Question: I'm implementing a tableView with section index. where my tableViewCells are overlapping whenever the rows are more than one in any particular section.
Here is my code.
'''
![- (NSInteger)numberOfSectionsInTableView:(UITableView *)tableView
{
return \[self.keys count\];
}
- (NSString *)tableView:(UITableView *)tableView titleForHeaderInSection:(NSInteger)section {
// return \[\[\[UILocalizedIndexedCollation currentCollation\] sectionTitles\] objectAtIndex:section\];
return \[keys objectAtIndex:section\];
}
- (NSArray *)sectionIndexTitlesForTableView:(UITableView *)tableView {
// return \[\[UILocalizedIndexedCollation currentCollation\] sectionIndexTitles\];
return keys;
}
- (NSInteger)tableView:(UITableView *)tableView sectionForSectionIndexTitle:(NSString *)title atIndex:(NSInteger)index {
return \[\[UILocalizedIndexedCollation currentCollation\] sectionForSectionIndexTitleAtIndex:index\];
}
- (UITableViewCell *)tableView:(UITableView *)tableView cellForRowAtIndexPath:(NSIndexPath *)indexPath
{
static NSString *CellIdentifier = @"Cell";
UITableViewCell *cell = \[tableView dequeueReusableCellWithIdentifier:nil\];
if (cell == nil) {
cell = \[\[UITableViewCell alloc\] initWithStyle:UITableViewCellStyleSubtitle reuseIdentifier:CellIdentifier\];
}
\[self.exhibitorTableView setSeparatorInset:UIEdgeInsetsMake(0, 0, 0, 0)\];
UIView* bgview = \[\[UIView alloc\] initWithFrame:CGRectMake(0, 0, 1, 1)\];
bgview.opaque = YES;
bgview.backgroundColor = \[UIColor colorWithRed:244.0f/255 green:245.0f/255 blue:246.0f/255 alpha:1.0\];
\[cell setBackgroundView:bgview\];
cell.textLabel.font = \[UIFont fontWithName:@"Roboto-Light" size:17\];
cell.detailTextLabel.font = \[UIFont fontWithName:@"Roboto-Light" size:13\];
cell.textLabel.backgroundColor = \[UIColor clearColor\];
cell.detailTextLabel.backgroundColor = \[UIColor clearColor\];
cell.textLabel.textColor = \[UIColor colorWithRed:93.0f/255 green:94.0f/255 blue:94.0f/255 alpha:1.0\];
UIImageView *defaultImage = \[\[UIImageView alloc\]init\];
\[defaultImage setFrame:CGRectMake(5.0f, 5.0f, 40.0f, 40.0f)\];
\[cell addSubview:defaultImage\];
for (int i=0; i<\[self.exhibitorArray count\]; i++) {
NSString * string = \[\[self.exhibitorArray objectAtIndex:i\]valueForKey:@"name"\];
NSString *firstLetter = \[string substringToIndex:1\];
if (\[\[keys objectAtIndex:indexPath.section\] isEqualToString:firstLetter\] ) {
NSString *urlString = \[\[NSString alloc\]init\];
urlString = @"http://";
urlString = \[urlString stringByAppendingString:\[NSString stringWithFormat:@"%@",\[\[self.exhibitorArray objectAtIndex:i\]valueForKey:@"image"\]\]\];
NSLog(@"%@",urlString);
AsyncImageView *asyncImageView = \[\[AsyncImageView alloc\] initWithFrame:CGRectMake(0.0f, 0.0f, 40.0f, 40.0f)\];
\[asyncImageView setBackgroundColor:\[UIColor clearColor\]\];
NSString *tmp_string = \[\[NSString alloc\]init\];
tmp_string = urlString;
\[asyncImageView loadImageFromURL:\[NSURL URLWithString:tmp_string\]\];
\[defaultImage addSubview:asyncImageView\];
defaultImage.contentMode = UIViewContentModeScaleAspectFit;
tmp_string = nil;
asyncImageView = nil;
defaultImage = nil;
NSString *name_string = \[\[NSString alloc\]init\];
name_string = \[\[self.exhibitorArray objectAtIndex:i\]valueForKey:@"name"\];
NSLog(@"%@",name_string);
UILabel *user_name = \[\[ UILabel alloc\]init \];
\[user_name setFrame:(CGRectMake(58, 5, 270, 25))\];
\[user_name setBackgroundColor: \[UIColor clearColor\]\];
\[user_name setText:name_string\];
\[user_name setFont:\[UIFont fontWithName:@"Roboto-Light" size:14\]\];
\[user_name setTextAlignment:NSTextAlignmentLeft\];
\[user_name setTextColor:\[UIColor colorWithRed:93.0f/255 green:94.0f/255 blue:94.0f/255 alpha:1.0\]\];
\[cell addSubview:user_name\];
user_name = nil;
}
}
\[cell setAccessoryType:UITableViewCellAccessoryDisclosureIndicator\];
return cell;
}
'''

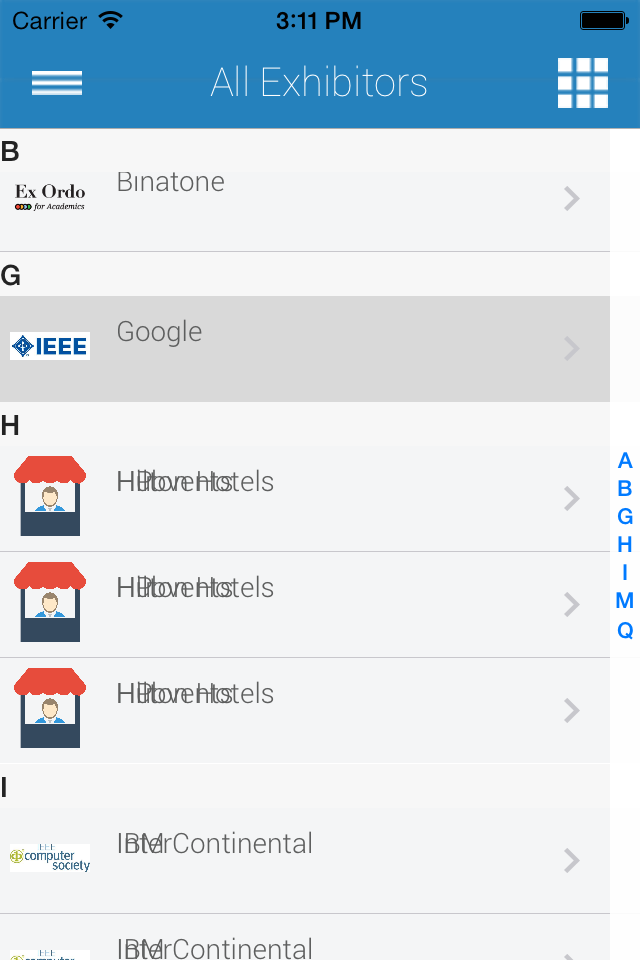
Answer: They're not overlapping. You are adding an additional label each time the cell is used.
You need to only add one label to a cell and then reuse that label instead of adding a new one each time.
The same is true for the image views etc...
You're best solution is to use a custom UITableViewCell subclass... <URL>
Note: I don't like this because of the use of the tag property but it will get it done without subclassing UITableviewCell...
'''
- (UITableViewCell *)tableView:(UITableView *)tableView cellForRowAtIndexPath:(NSIndexPath *)indexPath
{
static NSString *CellIdentifier = @"Cell";
UITableViewCell *cell = [tableView dequeueReusableCellWithIdentifier:nil];
UIImageView *defaultImageView;
UILabel *customLabel;
if (cell == nil) {
// create the cell and empty views ready to take the content.
cell = [[UITableViewCell alloc] initWithStyle:UITableViewCellStyleSubtitle reuseIdentifier:CellIdentifier];
defaultImageView = //create the image view
defaultImageView.tag = 3;
[cell.contentView addSubview:defaultImageView];
customLabel = //create custom label
customLabel.tag = 4;
[cell.contentView addSubview:customLabel];
} else {
// get the views that have already been created
defaultImageView = [cell.contentView viewWithTag:3];
customLabel = [cell.contentView viewWithTag:4];
}
// now populate the views...
defaultImageView.image = someImage;
customLabel.text = @"Hello, world";
return cell;
}
'''
This way you are only creating one label and one image view in the cell and then reusing it propelry.